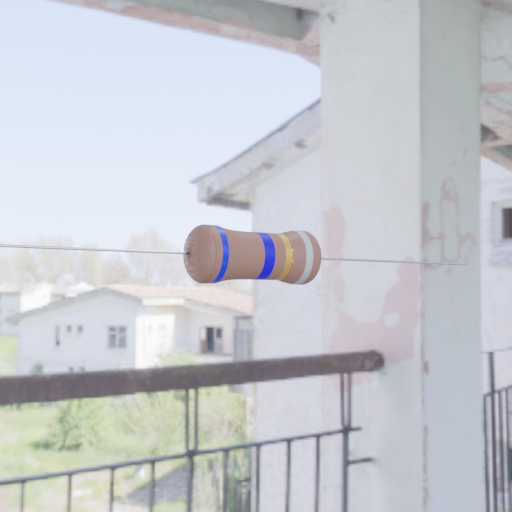
Resistor colour bands (in order): blue, blue, gold, silver